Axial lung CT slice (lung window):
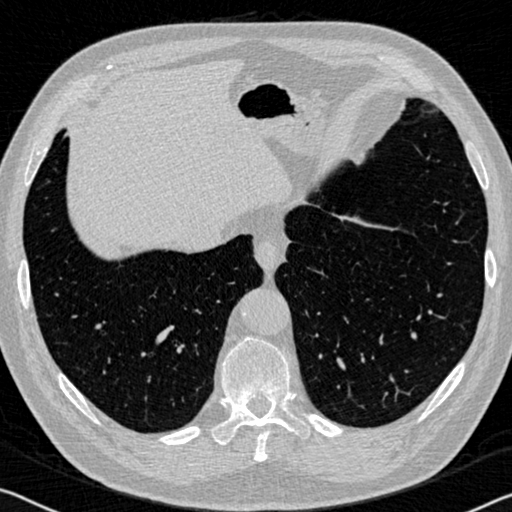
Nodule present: no